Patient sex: F
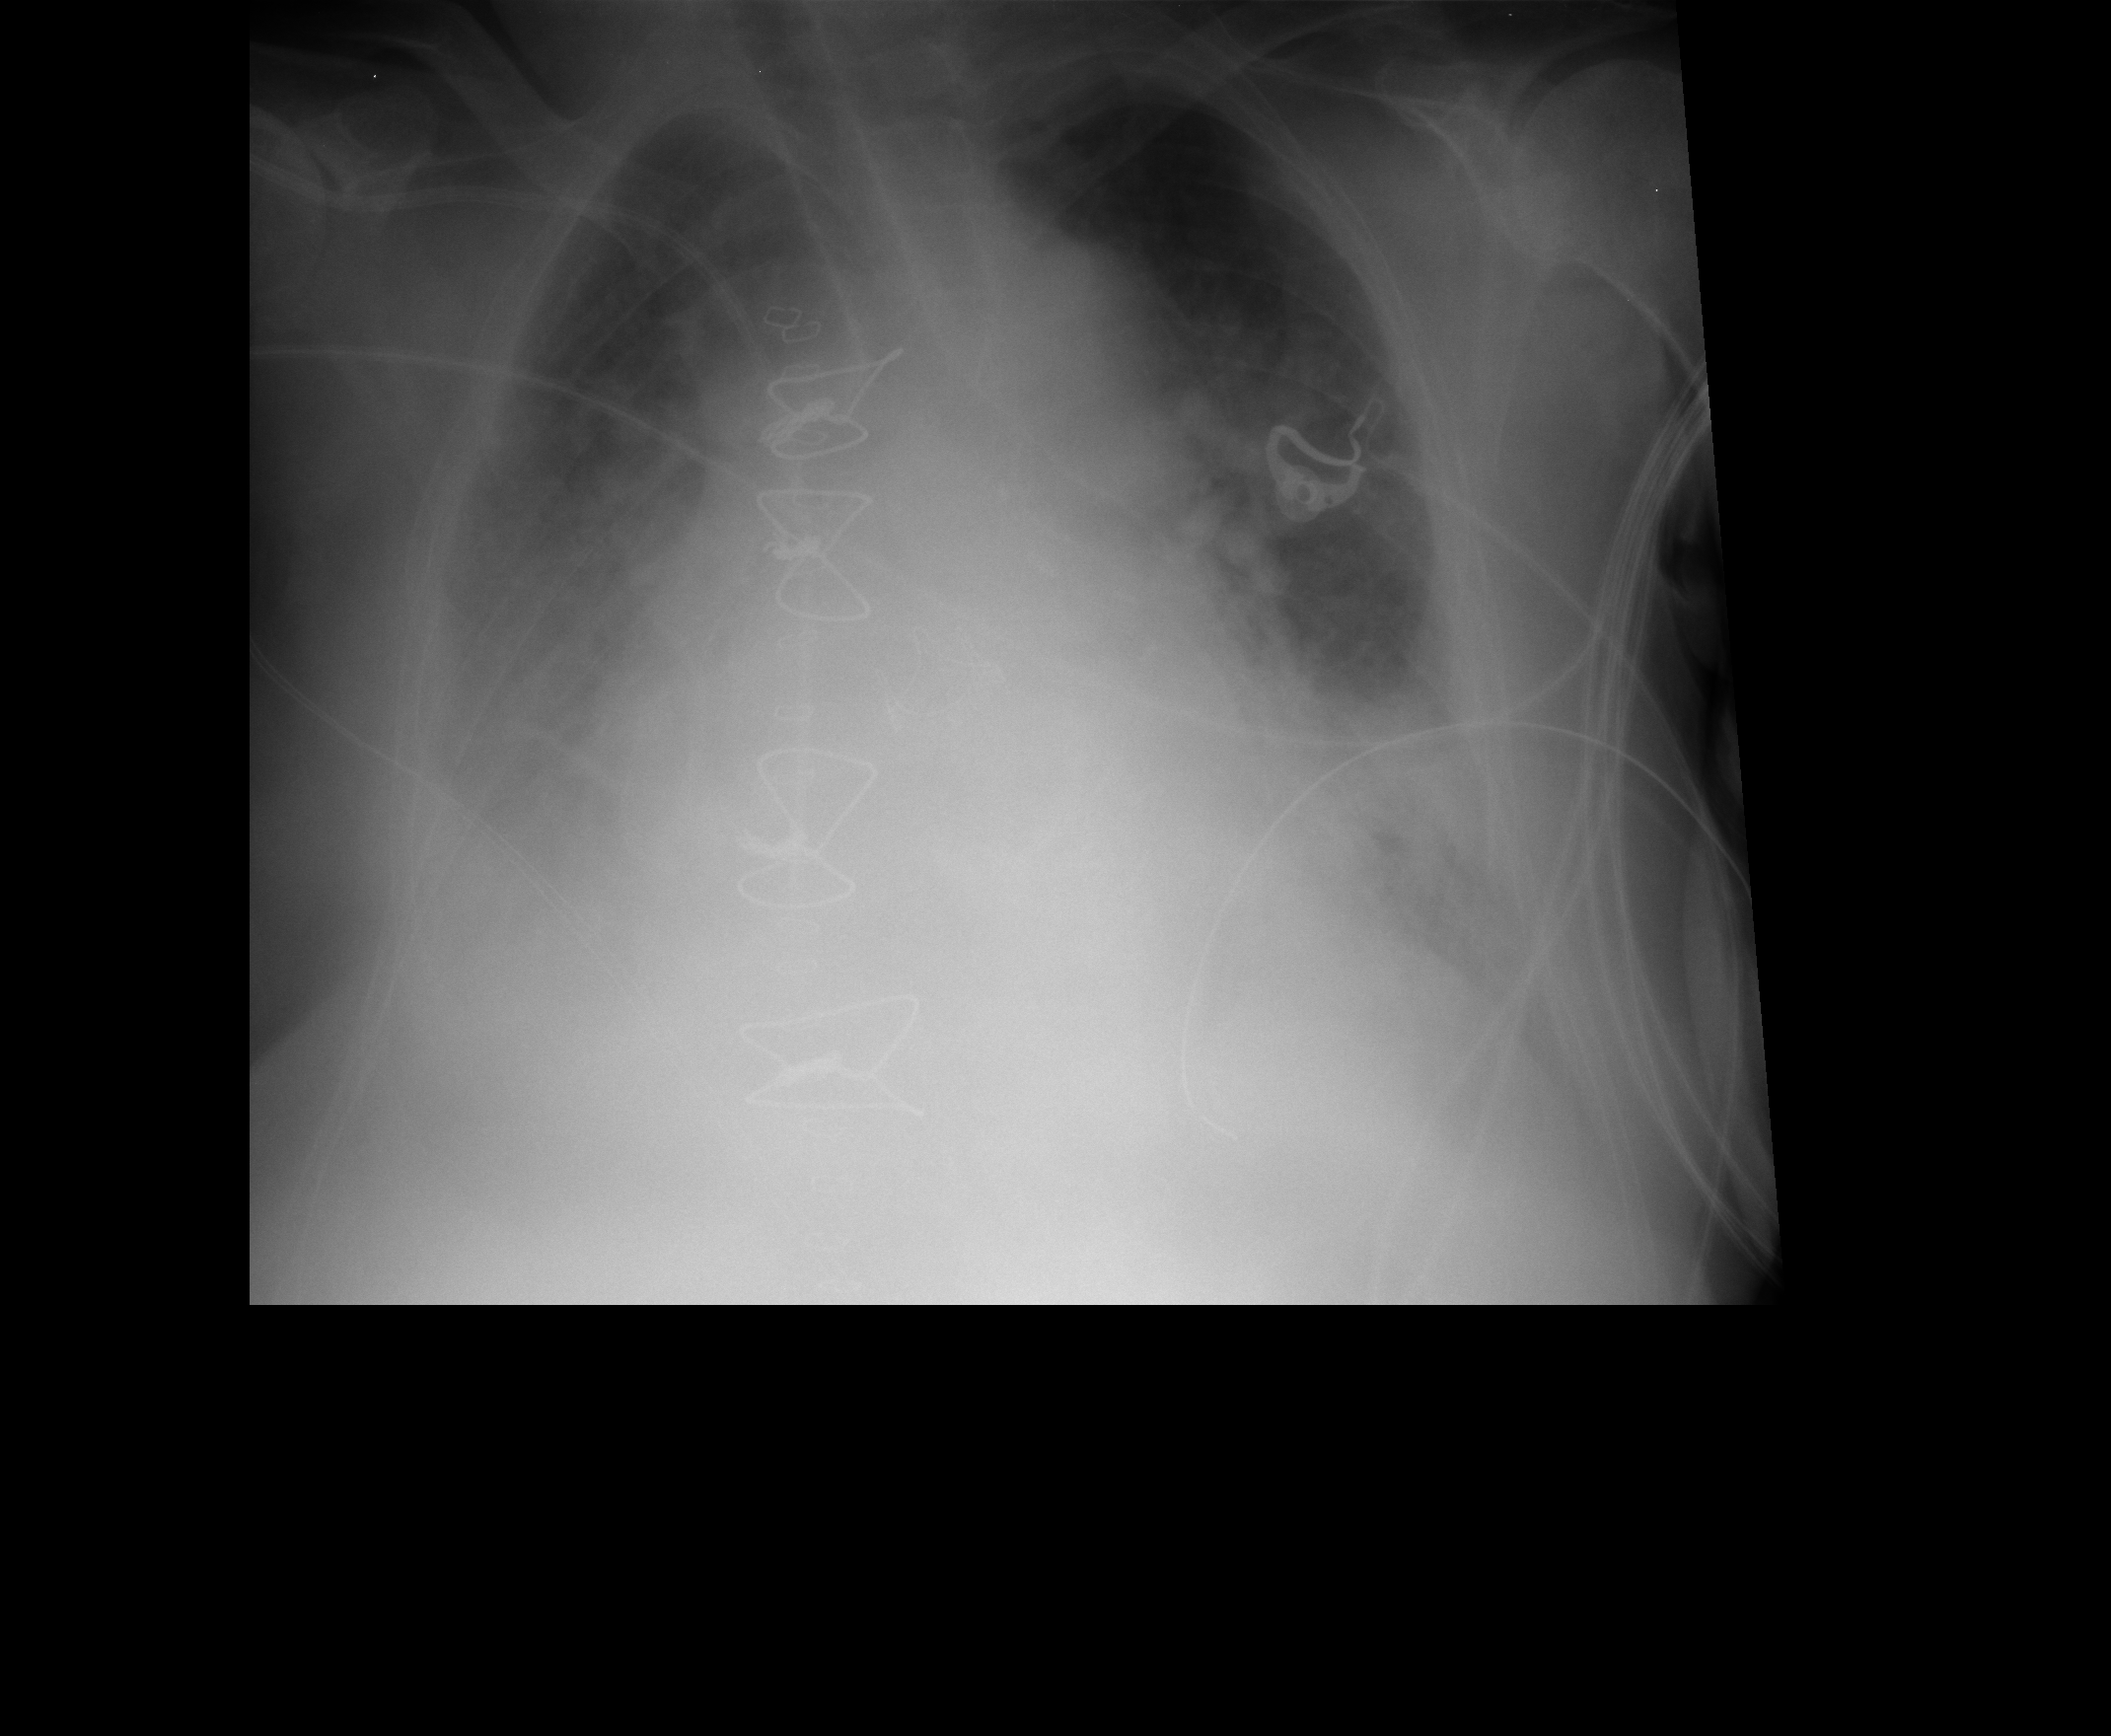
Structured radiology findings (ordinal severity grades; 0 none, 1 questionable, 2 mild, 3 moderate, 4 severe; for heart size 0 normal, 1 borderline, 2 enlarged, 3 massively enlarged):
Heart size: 2
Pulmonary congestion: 2
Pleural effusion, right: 3
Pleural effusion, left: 2
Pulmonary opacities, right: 1
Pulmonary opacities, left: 2
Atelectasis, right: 3
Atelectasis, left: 3